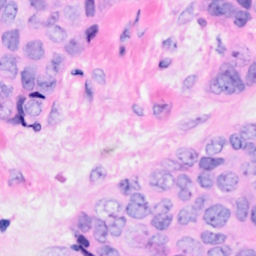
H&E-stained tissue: Breast